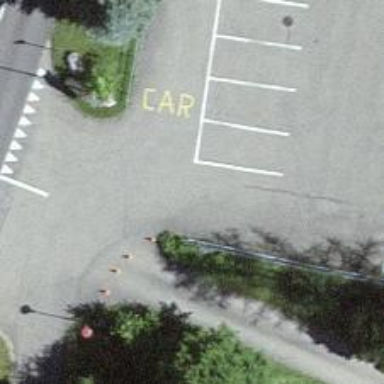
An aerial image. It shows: Road serving as parking aisle.